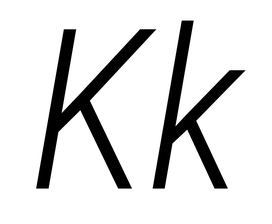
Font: Roboto-Italic_Condensed_Light_Italic